Question: At each time, any colored ball can be exchanged with the white ball. How many such exchanges are needed at least to make all the red balls arranged in front of the green balls (white ball positions are arbitrary)?
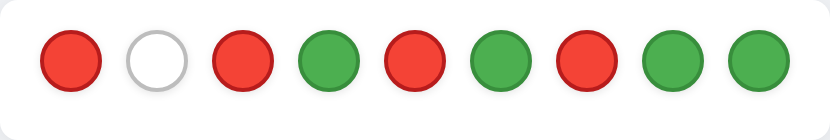
Answer: 2